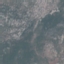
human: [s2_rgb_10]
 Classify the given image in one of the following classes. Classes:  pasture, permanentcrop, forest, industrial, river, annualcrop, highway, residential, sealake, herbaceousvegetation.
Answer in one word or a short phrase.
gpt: HerbaceousVegetation